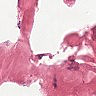
Metastatic tissue present: no